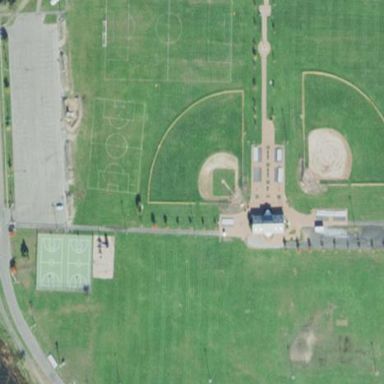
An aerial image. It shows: Baseball pitch for leisure land.